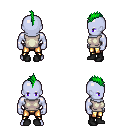
a pixel art fantasy rpg character, male body template, dark elf, purple skin, white sleeveless shirt, gold greaves, green mohawk hairstyle, black shoes, four views (front, back, left, right), 2x2 character sprite sheet, small pixel art, hard edges, no anti-aliasing